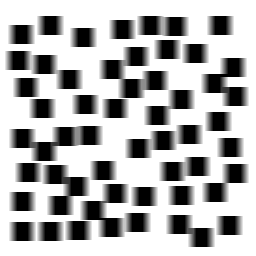
Squares: 56
Triangles: 0
Stars: 0
Total shapes: 56